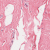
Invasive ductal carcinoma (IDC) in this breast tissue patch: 0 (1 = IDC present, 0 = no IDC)